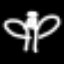
Label: angel